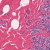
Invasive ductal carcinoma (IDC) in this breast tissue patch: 0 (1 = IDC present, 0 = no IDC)